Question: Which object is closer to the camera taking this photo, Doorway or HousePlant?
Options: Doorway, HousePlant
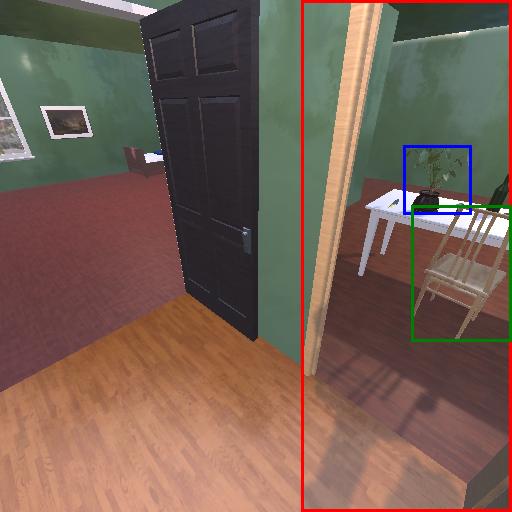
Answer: Doorway